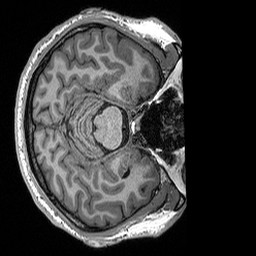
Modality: T1w
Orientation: axial
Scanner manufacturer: siemens
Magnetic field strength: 3 T
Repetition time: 2.3 s
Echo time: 0.00298 s